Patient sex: F
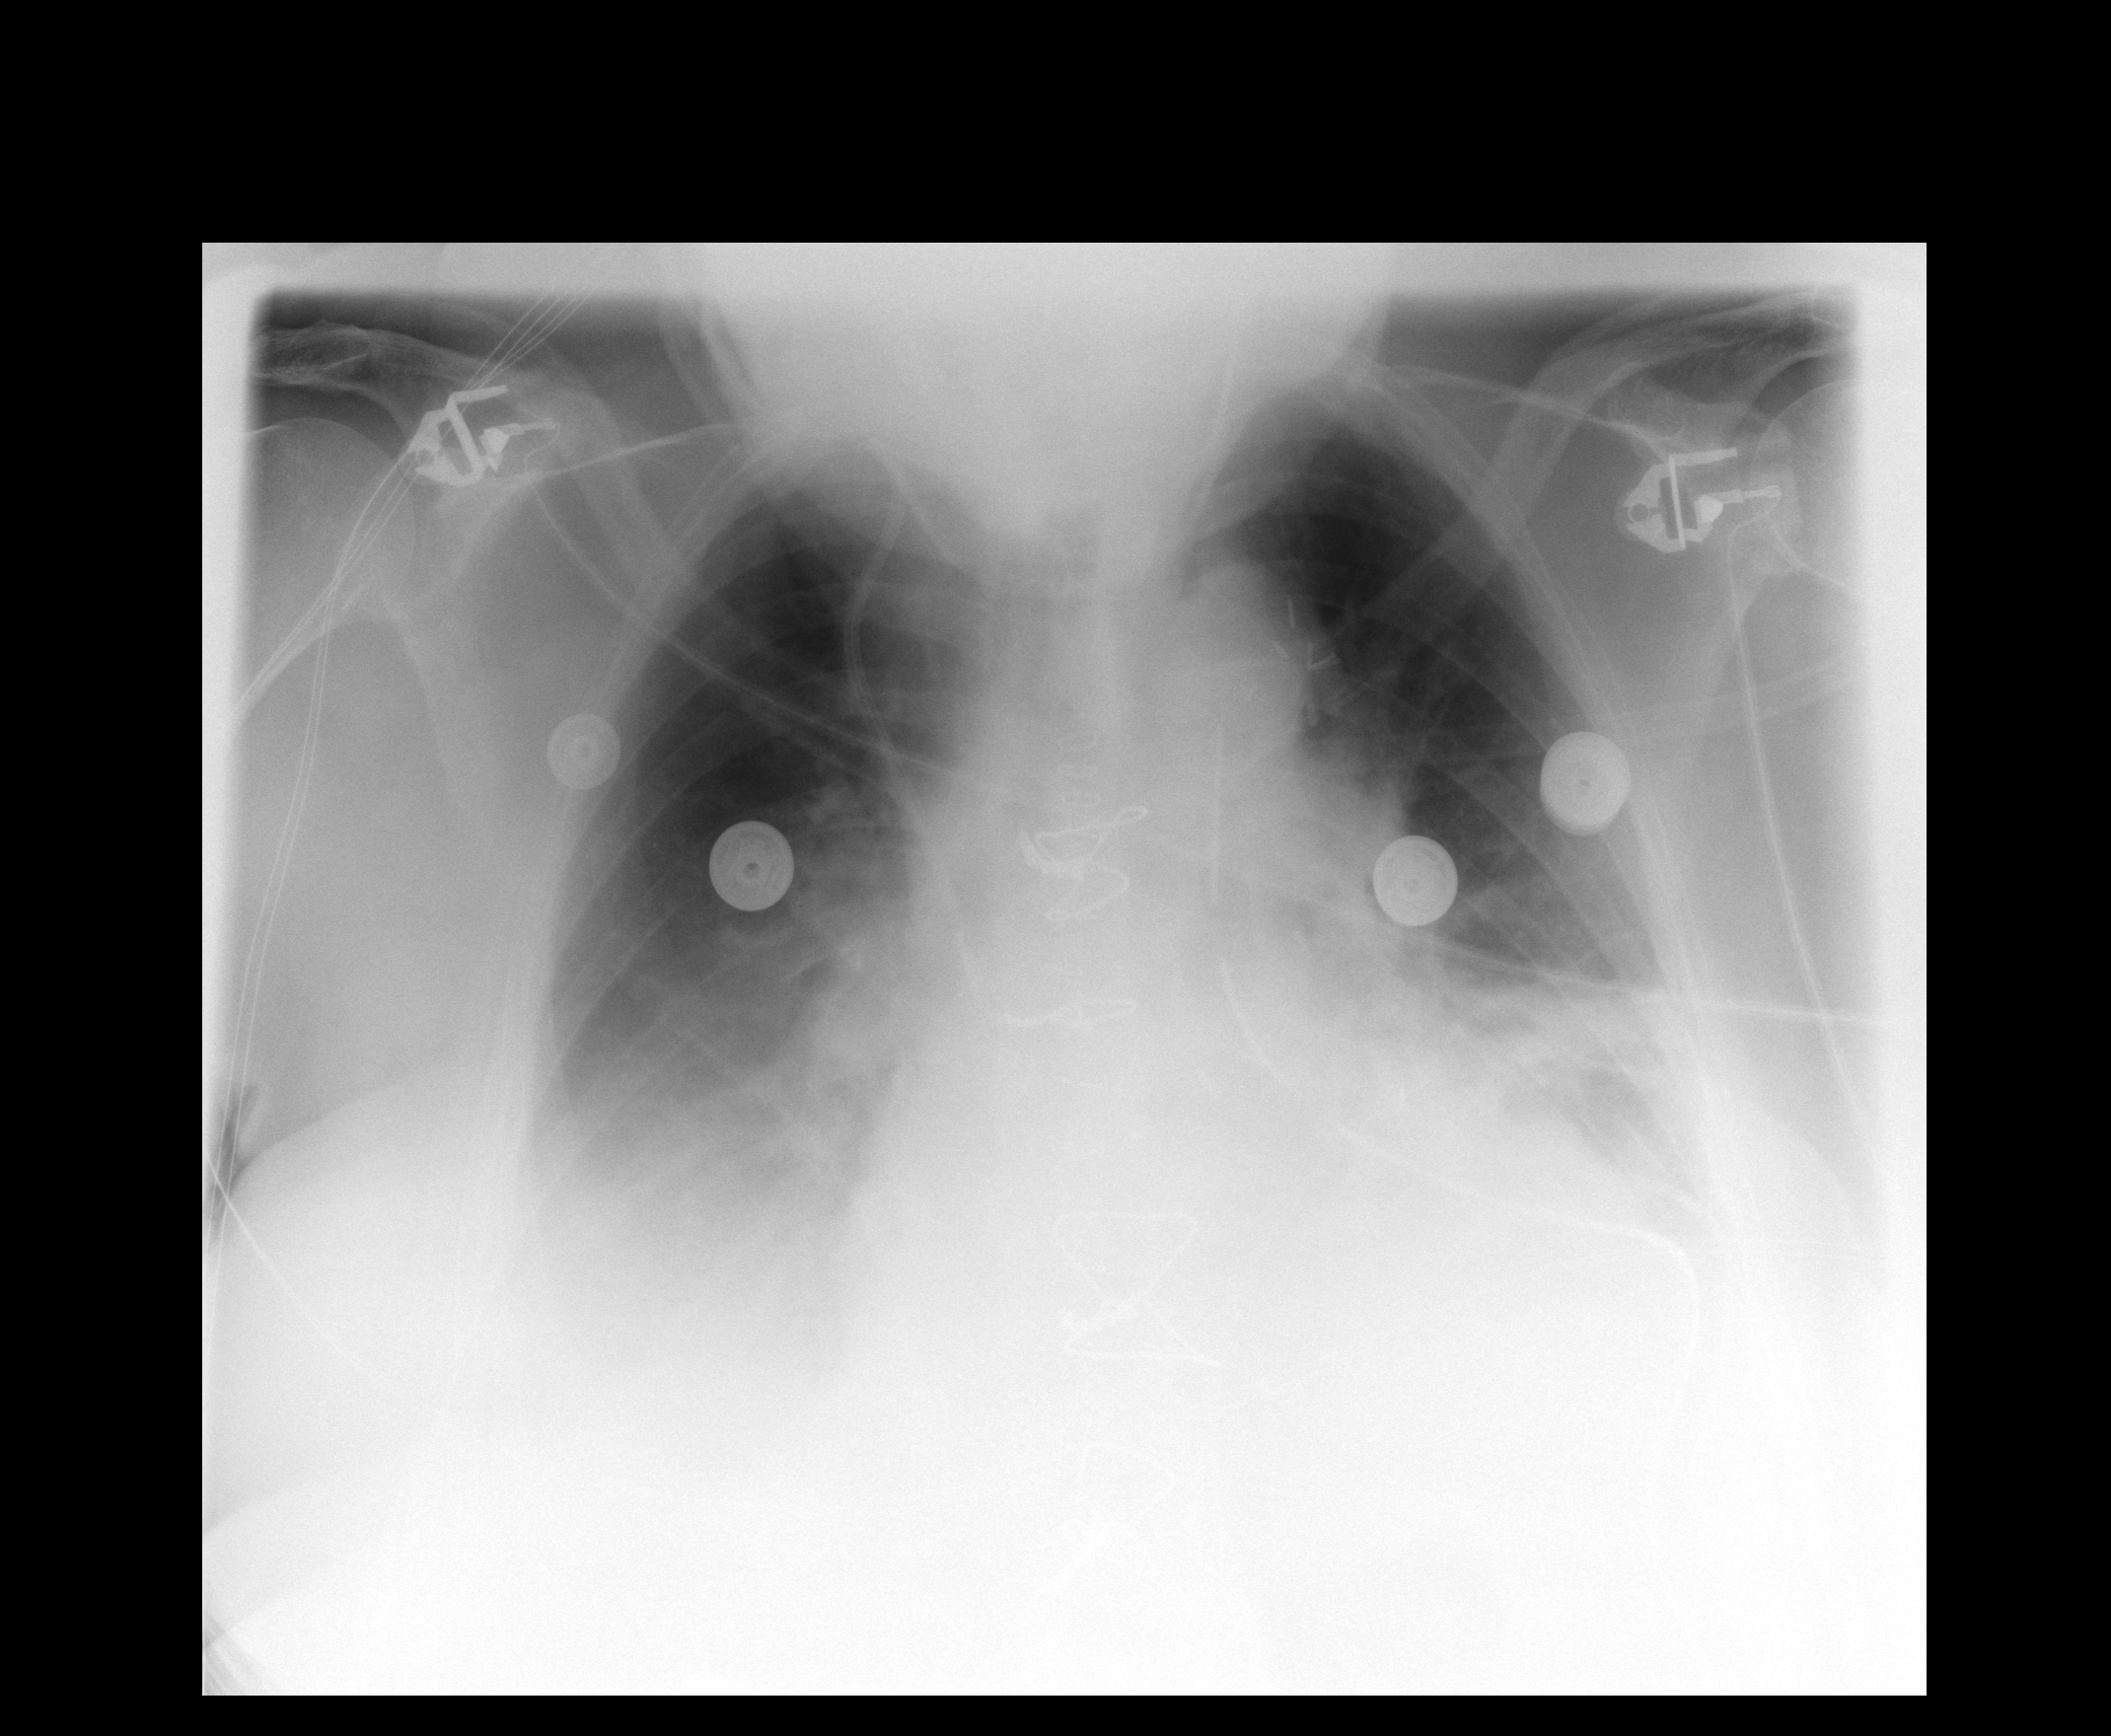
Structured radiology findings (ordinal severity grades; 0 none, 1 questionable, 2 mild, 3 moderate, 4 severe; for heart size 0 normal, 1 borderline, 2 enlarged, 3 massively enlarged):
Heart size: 2
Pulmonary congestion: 2
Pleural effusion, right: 3
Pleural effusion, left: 2
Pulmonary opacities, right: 0
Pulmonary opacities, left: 0
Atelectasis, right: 2
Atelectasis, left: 2